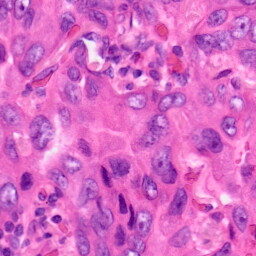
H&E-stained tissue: Lung